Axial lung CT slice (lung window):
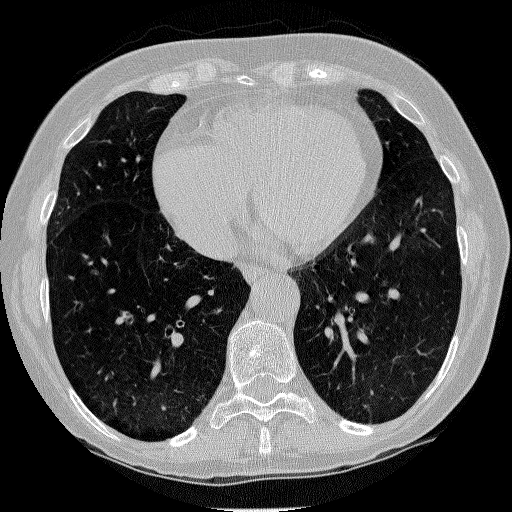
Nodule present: no